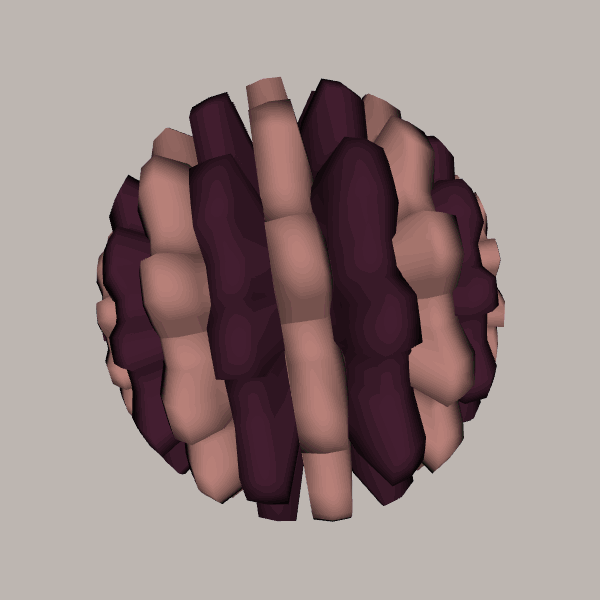
Background: light